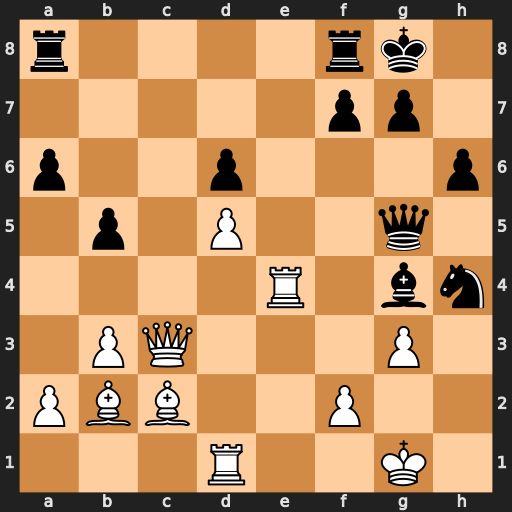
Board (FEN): r4rk1/5pp1/p2p3p/1p1P2q1/4R1bn/1PQ3P1/PBB2P2/3R2K1
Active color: w
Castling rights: -
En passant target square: -
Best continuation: gxh4